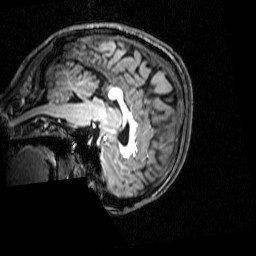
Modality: T1w
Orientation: sagittal